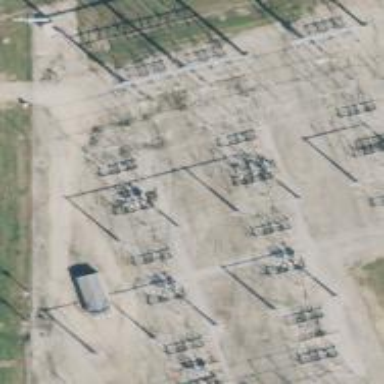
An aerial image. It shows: Switch for power supply.